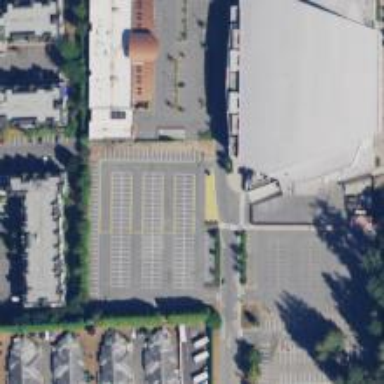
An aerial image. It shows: Parking area.